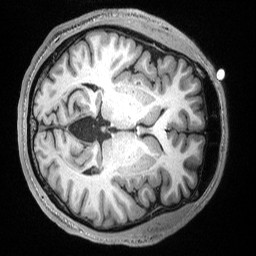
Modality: T1w
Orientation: axial
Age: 21
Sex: male